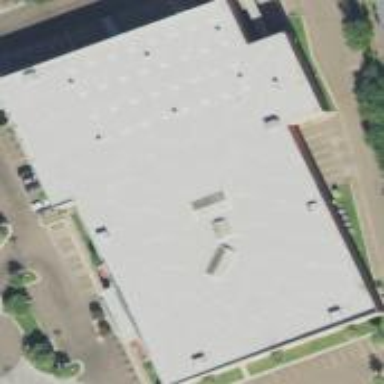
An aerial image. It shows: Building housing furniture shop.